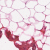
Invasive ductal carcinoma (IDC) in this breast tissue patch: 0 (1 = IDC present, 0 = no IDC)